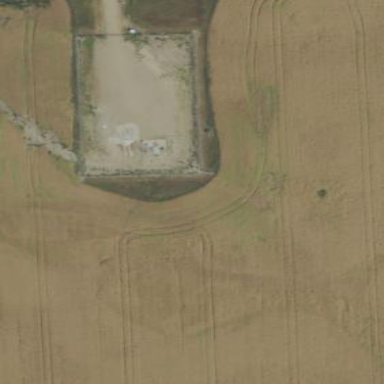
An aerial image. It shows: Military bunker within fenced area.